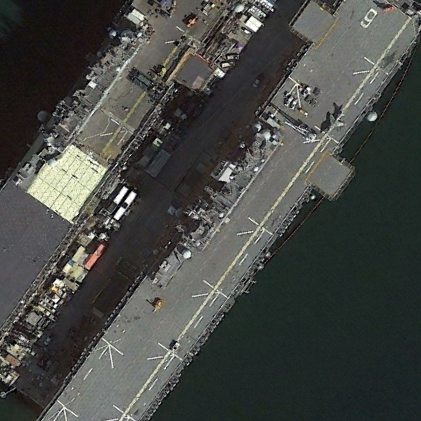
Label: assault